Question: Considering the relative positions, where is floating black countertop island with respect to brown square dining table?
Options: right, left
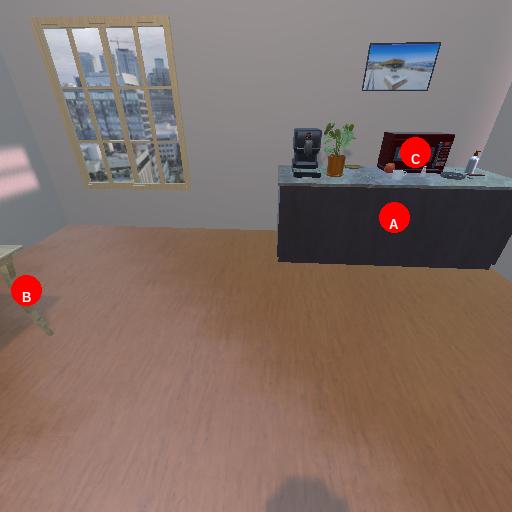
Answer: right